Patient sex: M
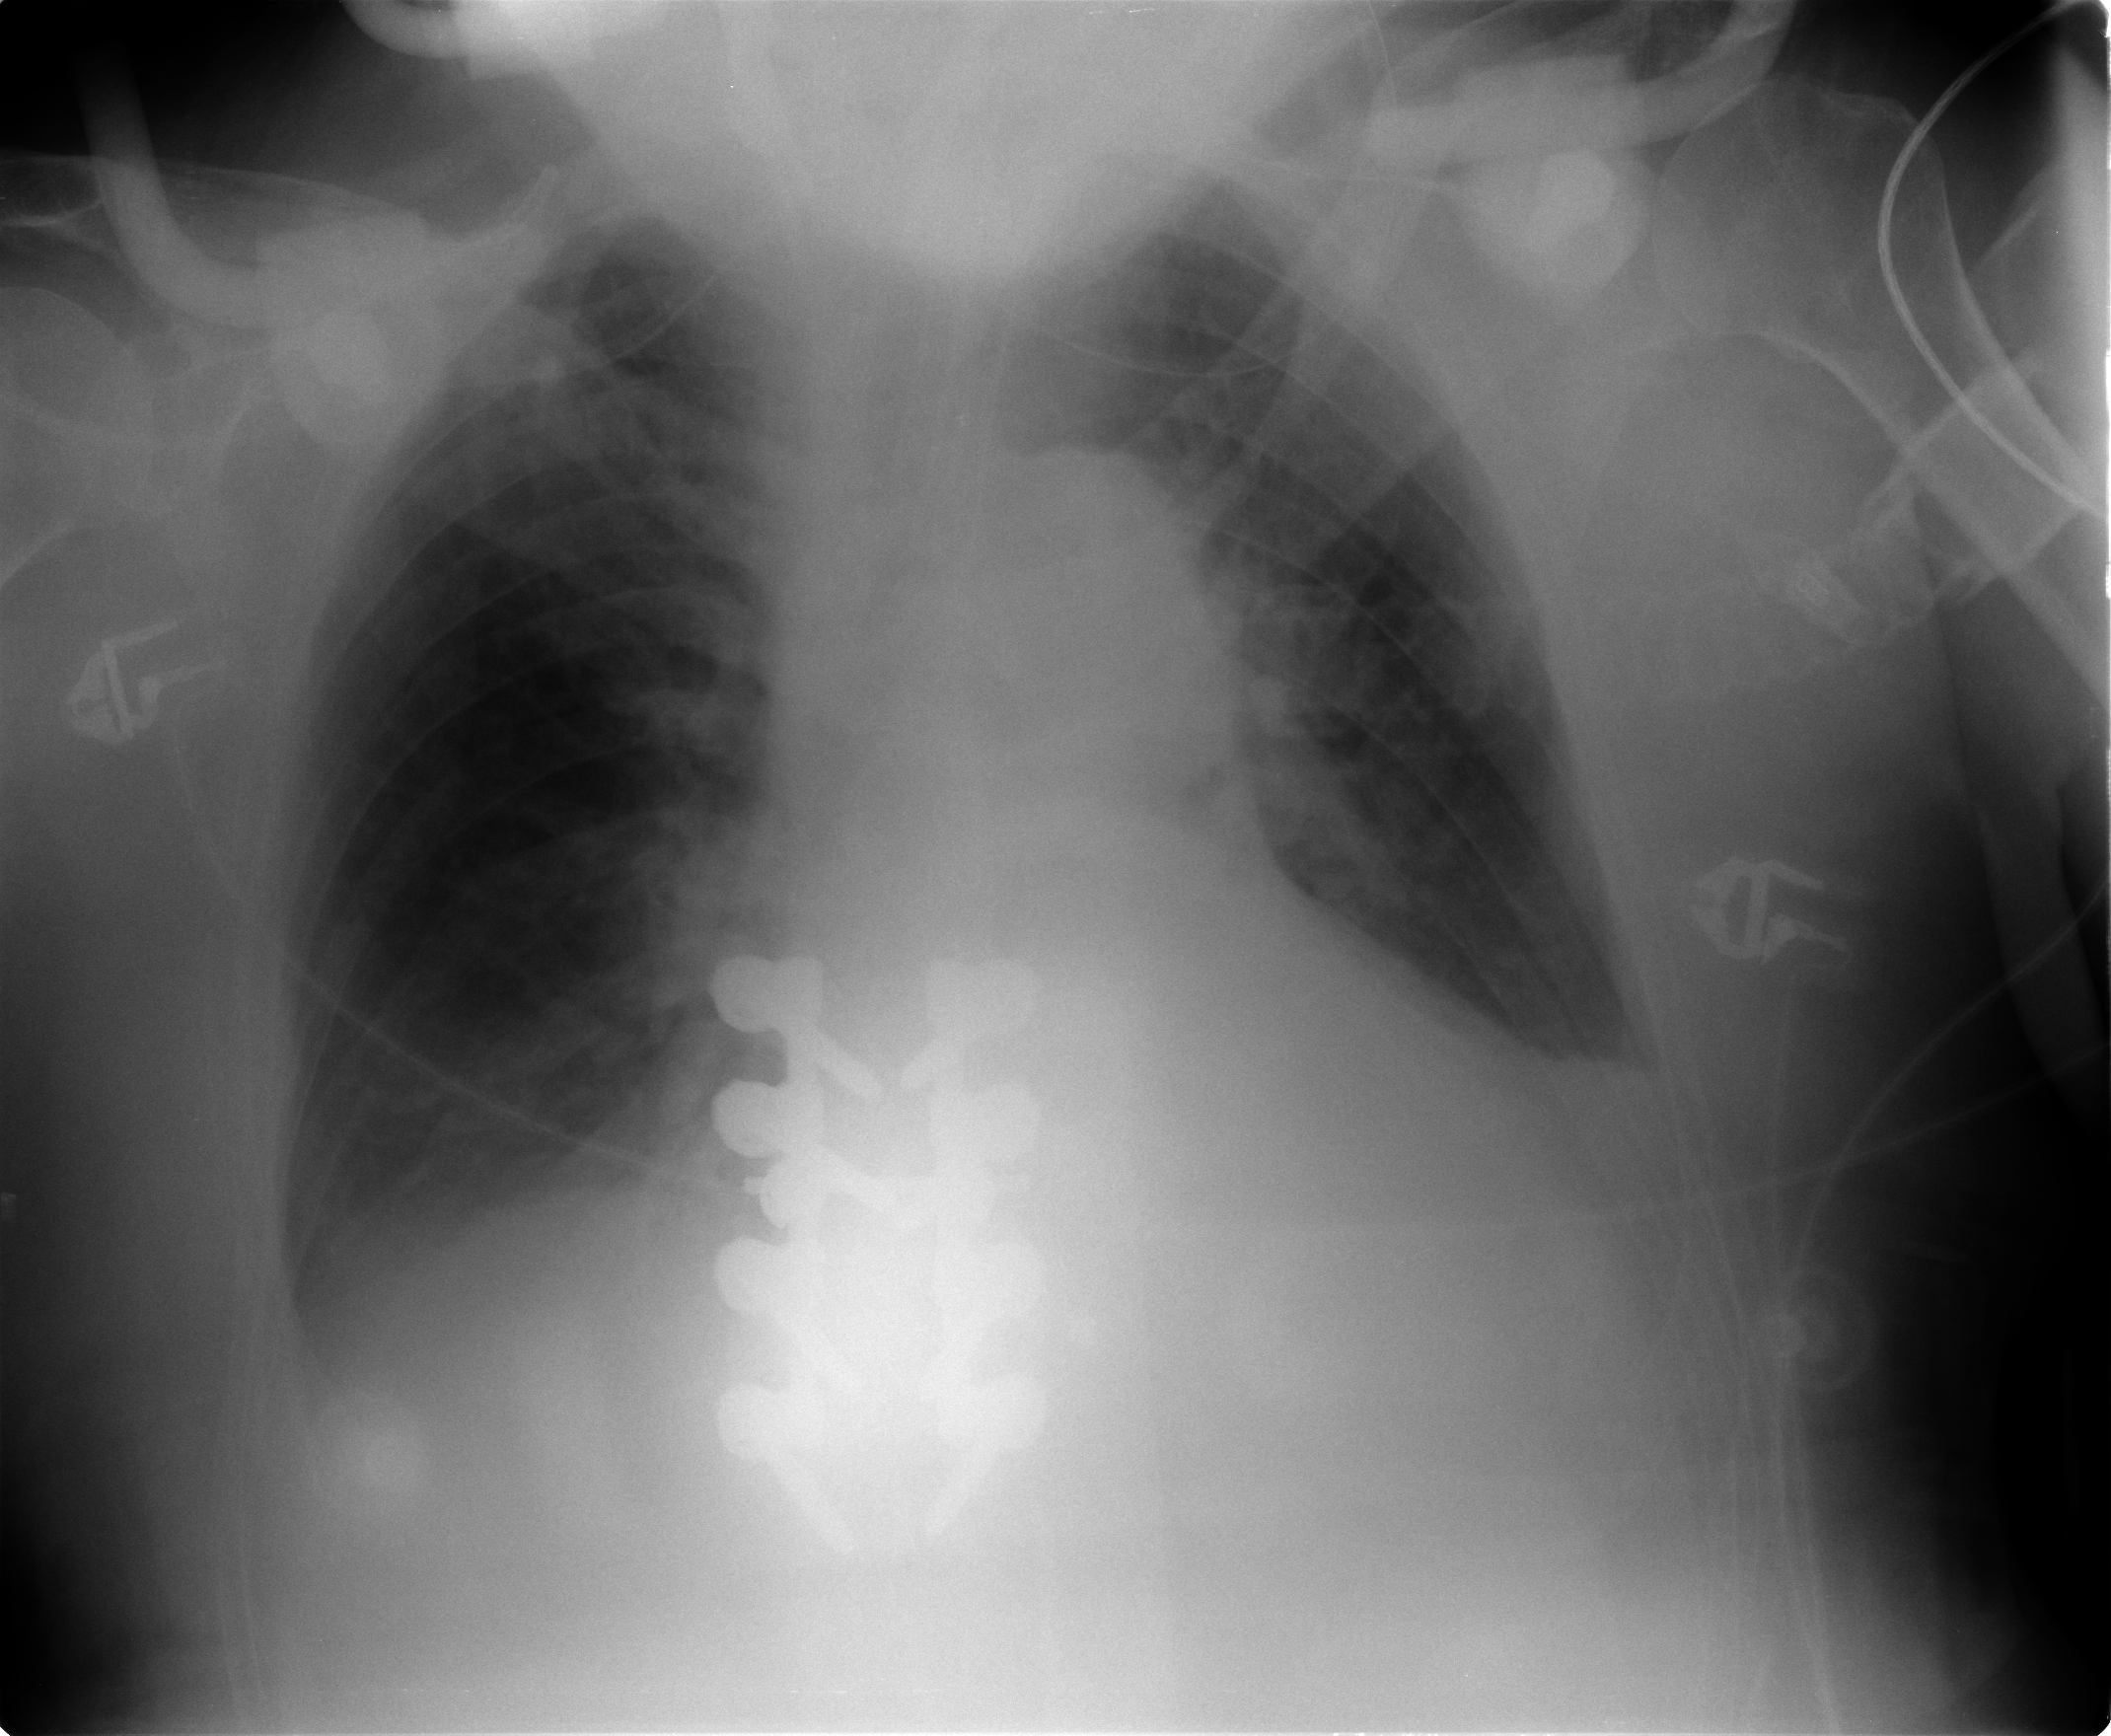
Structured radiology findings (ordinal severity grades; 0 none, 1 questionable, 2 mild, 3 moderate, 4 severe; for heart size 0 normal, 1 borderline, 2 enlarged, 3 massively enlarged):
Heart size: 2
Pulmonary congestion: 2
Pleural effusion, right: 1
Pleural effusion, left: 1
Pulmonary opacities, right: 1
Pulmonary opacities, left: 1
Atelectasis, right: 2
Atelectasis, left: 2